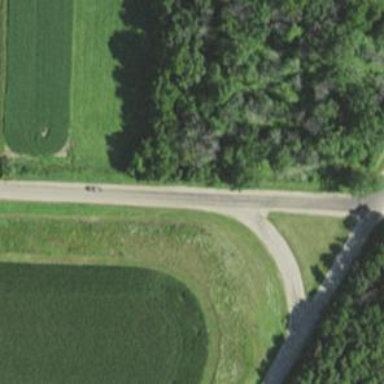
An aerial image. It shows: Tertiary link road.